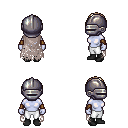
a pixel art fantasy rpg character, female body template, dark elf, purple skin, gray tattered cape, white pants, white blonde parted hairstyle, metal helm, cloth bracers, black shoes, four views (front, back, left, right), 2x2 character sprite sheet, small pixel art, hard edges, no anti-aliasing